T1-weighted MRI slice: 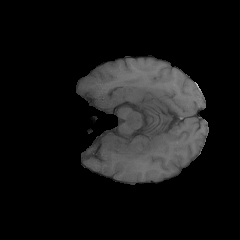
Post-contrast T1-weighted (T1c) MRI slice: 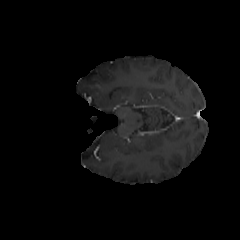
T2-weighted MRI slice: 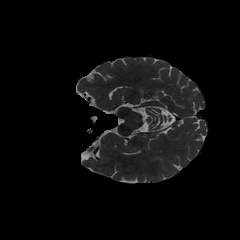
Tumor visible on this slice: no